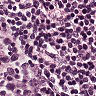
Metastatic tissue present: no